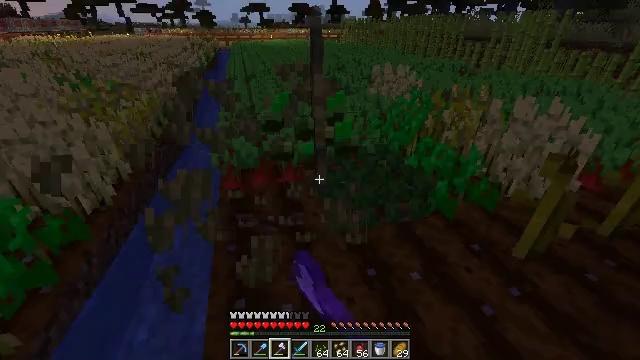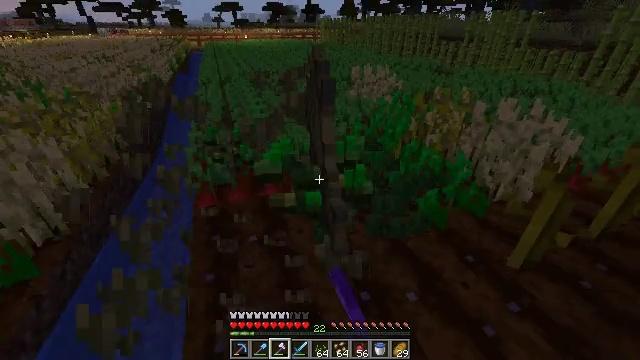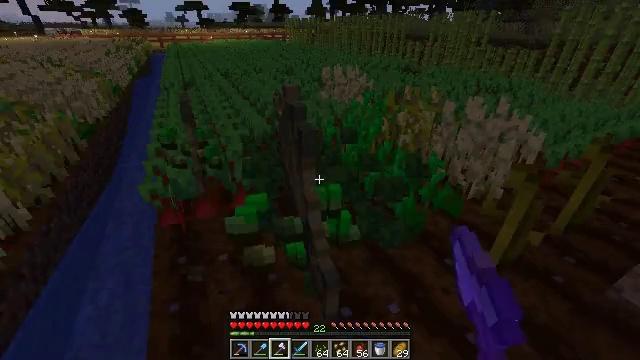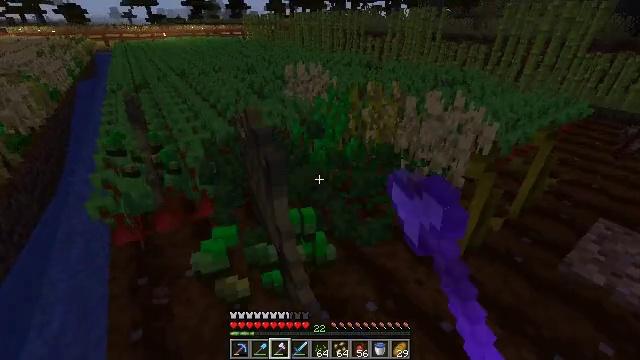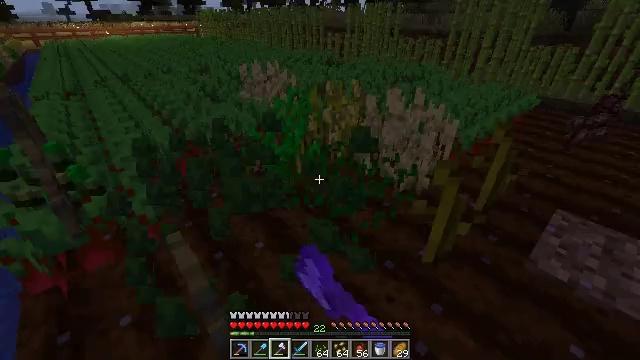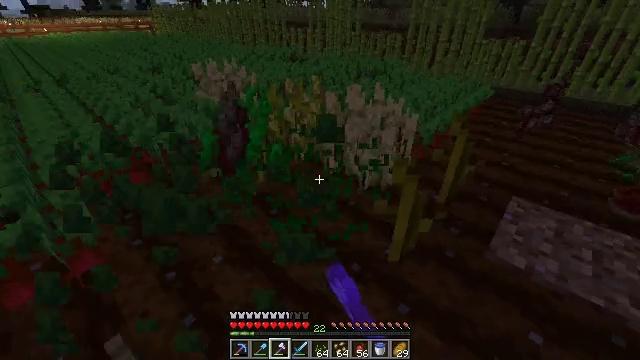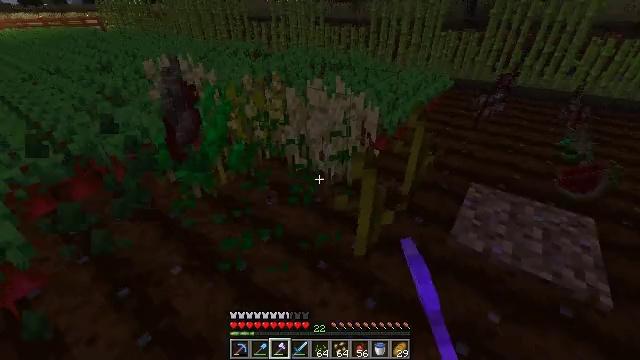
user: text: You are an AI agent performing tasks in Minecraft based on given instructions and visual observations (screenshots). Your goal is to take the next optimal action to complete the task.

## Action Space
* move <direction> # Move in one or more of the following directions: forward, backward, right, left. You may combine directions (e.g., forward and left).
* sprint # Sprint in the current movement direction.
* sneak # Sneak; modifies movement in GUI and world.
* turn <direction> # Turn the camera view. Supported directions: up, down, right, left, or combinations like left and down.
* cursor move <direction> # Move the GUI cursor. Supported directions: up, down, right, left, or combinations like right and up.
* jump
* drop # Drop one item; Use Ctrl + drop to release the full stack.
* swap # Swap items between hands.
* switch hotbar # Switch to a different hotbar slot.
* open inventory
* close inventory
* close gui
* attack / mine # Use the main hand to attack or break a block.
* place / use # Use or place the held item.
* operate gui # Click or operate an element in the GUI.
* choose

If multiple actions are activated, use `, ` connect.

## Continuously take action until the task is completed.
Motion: motion action
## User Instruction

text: Gather beetroots by breaking the plants.
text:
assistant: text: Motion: move forward, turn right, attack / mine
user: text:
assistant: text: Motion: move forward and move right, turn right, attack / mine
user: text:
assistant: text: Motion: move forward and move right, turn right, attack / mine
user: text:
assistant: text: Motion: move forward and move right, turn right, attack / mine
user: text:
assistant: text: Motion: move right, turn right, attack / mine
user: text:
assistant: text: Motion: move right, turn right and down, attack / mine
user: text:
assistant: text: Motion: attack / mine